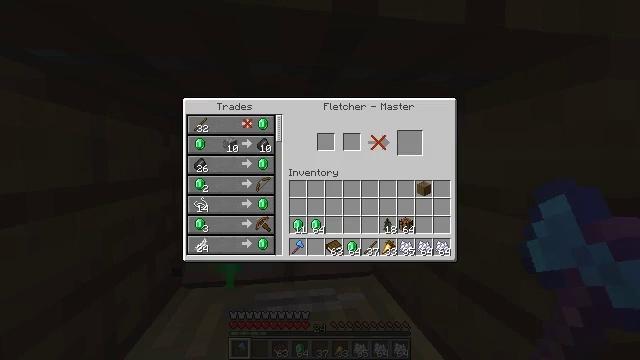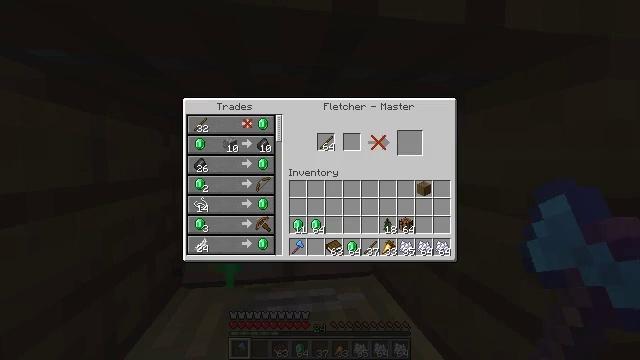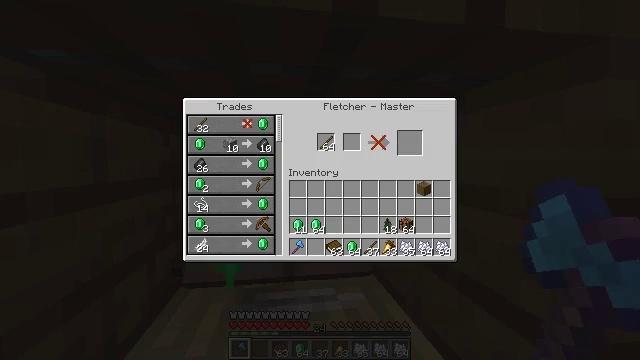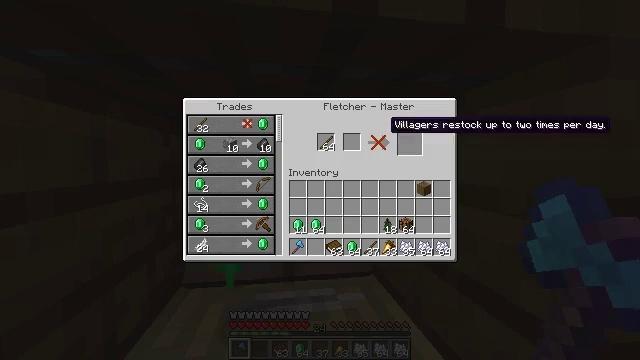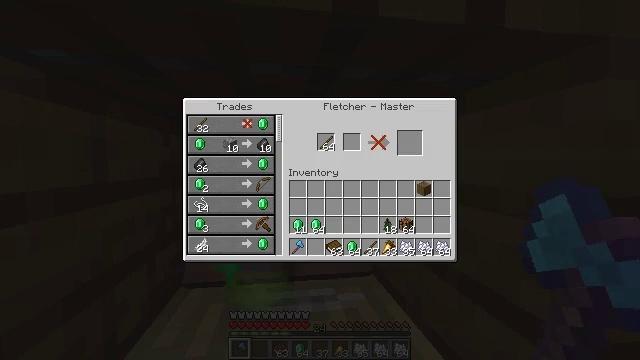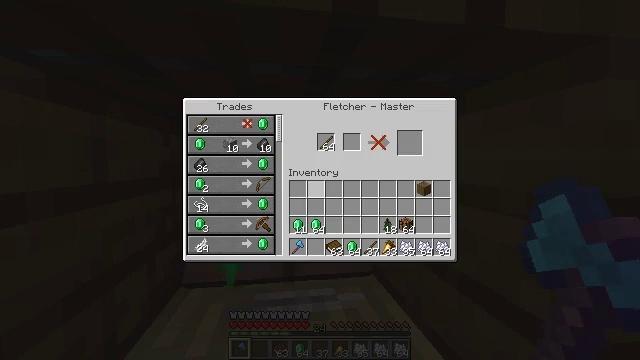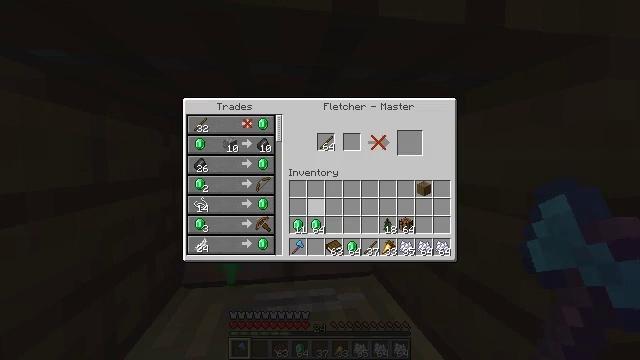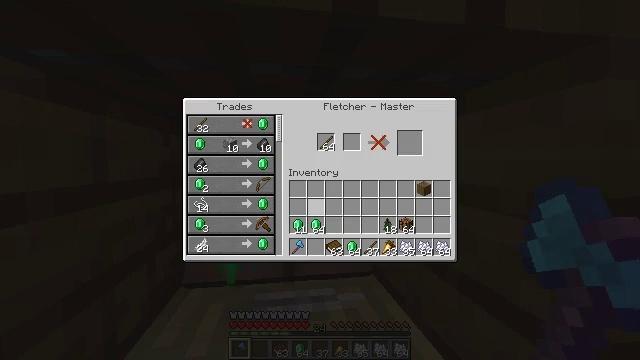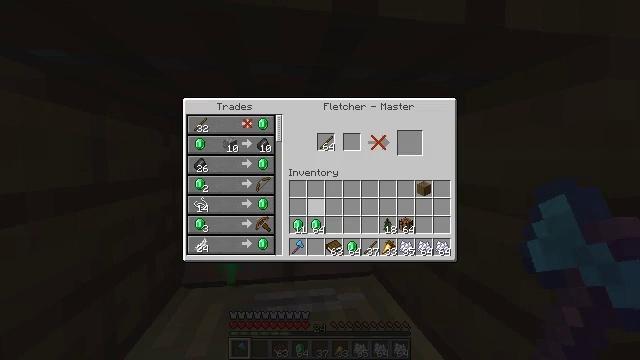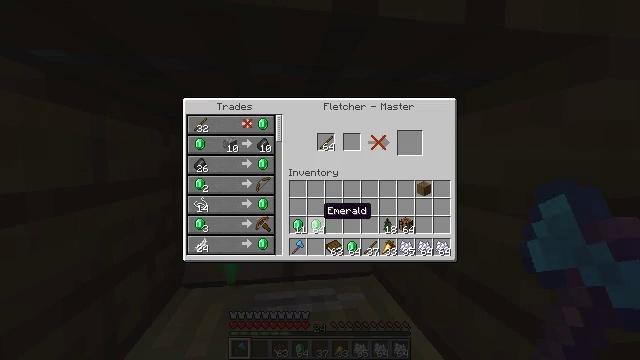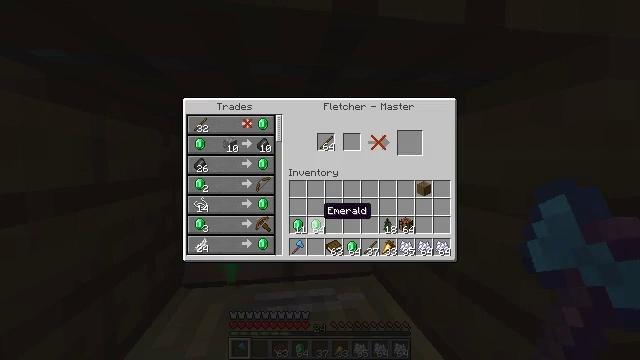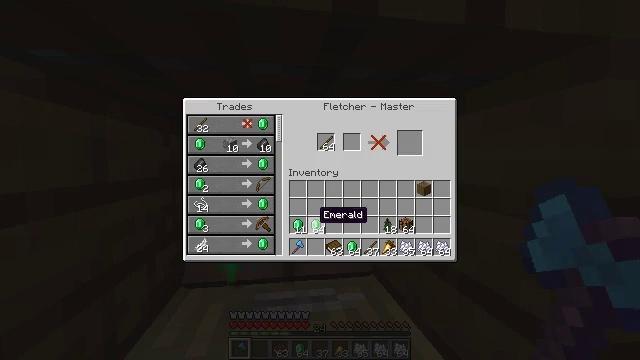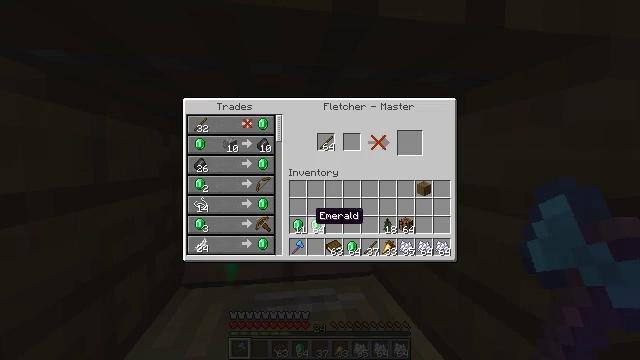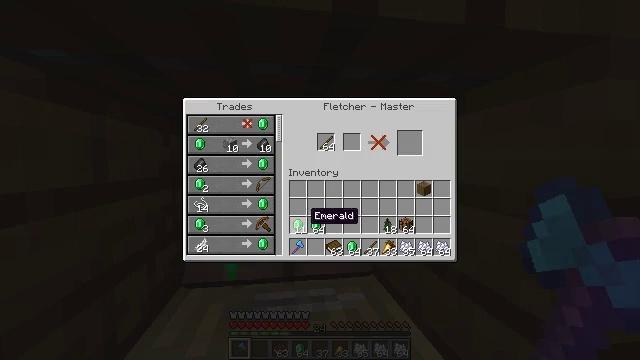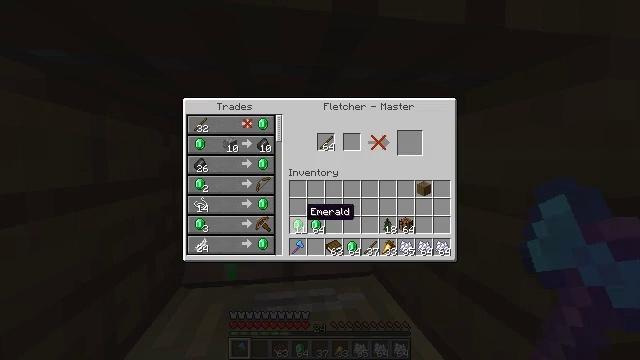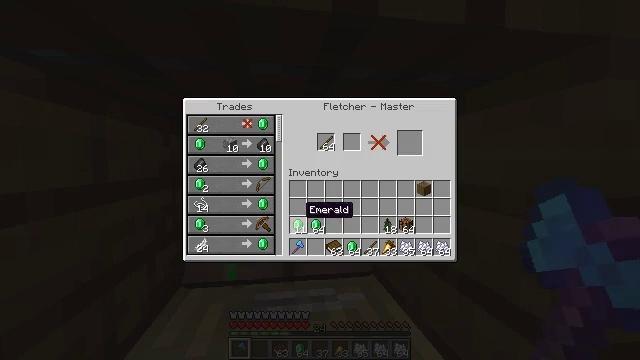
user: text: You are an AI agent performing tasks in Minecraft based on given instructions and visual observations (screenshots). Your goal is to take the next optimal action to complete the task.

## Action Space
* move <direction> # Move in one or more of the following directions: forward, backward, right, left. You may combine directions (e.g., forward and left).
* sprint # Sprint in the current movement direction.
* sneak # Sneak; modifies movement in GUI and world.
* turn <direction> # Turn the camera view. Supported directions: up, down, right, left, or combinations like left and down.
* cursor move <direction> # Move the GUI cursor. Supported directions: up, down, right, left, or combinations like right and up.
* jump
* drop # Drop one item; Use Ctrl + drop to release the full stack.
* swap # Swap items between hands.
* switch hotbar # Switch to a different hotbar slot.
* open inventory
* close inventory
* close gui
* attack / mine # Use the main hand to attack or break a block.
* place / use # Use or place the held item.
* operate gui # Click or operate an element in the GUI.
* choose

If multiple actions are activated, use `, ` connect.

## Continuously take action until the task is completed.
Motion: motion action
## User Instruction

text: Craft an enchanted book.
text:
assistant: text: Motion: sneak, open gui
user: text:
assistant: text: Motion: sneak
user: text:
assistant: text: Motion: sneak, cursor move left
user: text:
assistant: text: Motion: cursor move left and down
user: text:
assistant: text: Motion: cursor move left and down
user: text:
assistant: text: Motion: cursor move down
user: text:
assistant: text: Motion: no_op
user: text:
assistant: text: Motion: no_op
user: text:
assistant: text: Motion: cursor move down
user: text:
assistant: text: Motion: no_op
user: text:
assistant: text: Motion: no_op
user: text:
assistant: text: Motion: no_op
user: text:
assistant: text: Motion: no_op
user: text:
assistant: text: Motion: no_op
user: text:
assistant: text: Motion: no_op
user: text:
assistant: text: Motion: no_op
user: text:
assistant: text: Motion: operate gui
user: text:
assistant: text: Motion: operate gui
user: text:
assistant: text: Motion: cursor move right, operate gui
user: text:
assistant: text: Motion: cursor move right
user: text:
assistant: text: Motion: no_op
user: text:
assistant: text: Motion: no_op
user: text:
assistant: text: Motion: no_op
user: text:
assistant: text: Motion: no_op
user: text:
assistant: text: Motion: operate gui
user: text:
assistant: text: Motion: operate gui
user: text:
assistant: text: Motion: operate gui
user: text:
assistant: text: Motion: no_op
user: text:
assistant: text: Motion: no_op
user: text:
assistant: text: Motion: no_op